Aerial crown-view tile of a tropical tree (Barro Colorado Island, Panama), acquired 20250818:
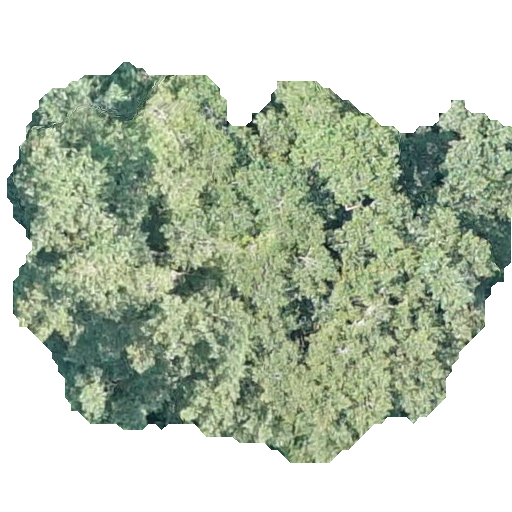
Species: Chrysophyllum cainito
GBIF accepted scientific name: Chrysophyllum cainito
Crown area: 218.951 m²